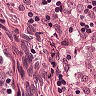
Metastatic tissue present: no